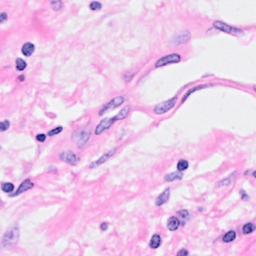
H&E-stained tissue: Breast